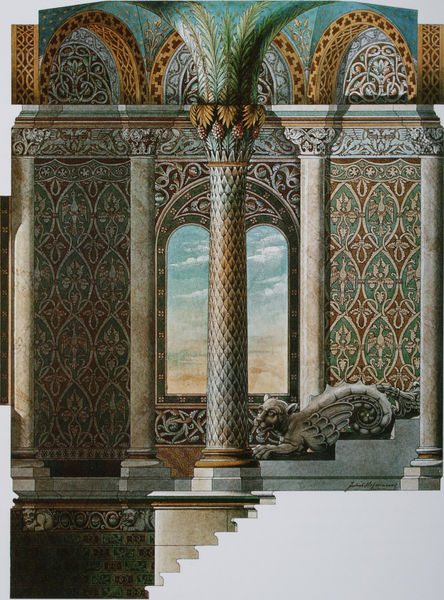
Titel: Schnitt durch das Obergeschoß des nördlichen Treppenturms im Schloss Neuschwanstein
Künstler: Julius Hofmann
Schlagwörter: himmel, schatten, weiß, wolken, gelb, grün, ocker, fenster, grau, licht, marmor, raum, schmuck, säule, säulen, türkis, zeichnung, zimmer, ausblick, tier, beige, muster, ornament, wand, architektur, sockel, stein, signatur, brüstung, figur, ranken, skulptur, aussicht, bogen, grafik, graphik, treppe, detail, dekor, floral, ornamente, verzierung, stufen, plinthe, bögen, wände, katze, loggia, gewölbe, durchblick, orient, orientalisch, palast, fliesen, koloriert, arkaden, kapitelle, kapitell, kreuzrippen, kreuzrippengewölbe, arabisch, mittelalter, palmen, löwe, fresko, orientalismus, schaft, islam, raubkatze, sphinx, schäfte, säulenschaft, wandelhalle, saulen, wandelgang, verjüngen, akarden, fabeltier, ornamenten, v chr, capitel